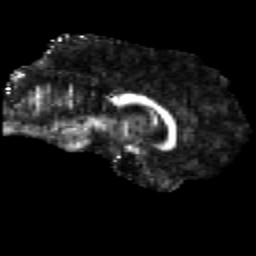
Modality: FA
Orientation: sagittal
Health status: healthy
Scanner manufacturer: siemens
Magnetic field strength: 3 T
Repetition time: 10.6 s
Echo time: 0.092 s